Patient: sex M, age 68
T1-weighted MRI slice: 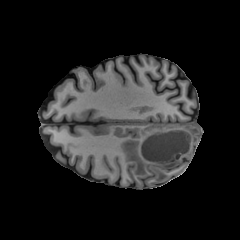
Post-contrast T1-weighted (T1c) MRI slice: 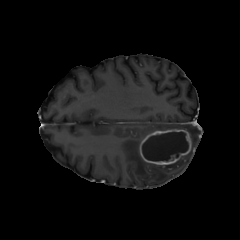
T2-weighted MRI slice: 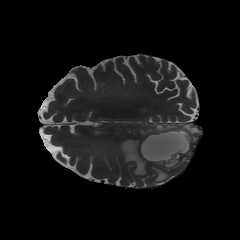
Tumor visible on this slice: yes
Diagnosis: Glioblastoma, IDH-wildtype
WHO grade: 4